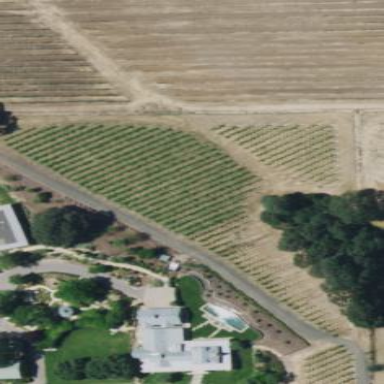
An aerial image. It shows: Vineyard growing grapes.